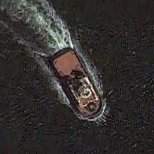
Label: civil